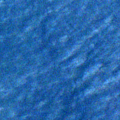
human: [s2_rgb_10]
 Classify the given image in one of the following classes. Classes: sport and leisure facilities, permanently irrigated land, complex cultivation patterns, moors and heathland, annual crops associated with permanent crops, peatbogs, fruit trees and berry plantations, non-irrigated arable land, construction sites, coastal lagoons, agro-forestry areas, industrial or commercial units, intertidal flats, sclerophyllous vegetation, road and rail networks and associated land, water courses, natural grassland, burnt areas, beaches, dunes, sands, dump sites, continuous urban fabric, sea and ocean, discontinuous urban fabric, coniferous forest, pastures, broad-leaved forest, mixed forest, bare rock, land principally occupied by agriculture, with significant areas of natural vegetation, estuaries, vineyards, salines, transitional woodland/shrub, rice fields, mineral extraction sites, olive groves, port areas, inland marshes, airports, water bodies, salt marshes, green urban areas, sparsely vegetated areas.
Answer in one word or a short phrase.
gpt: sea and ocean